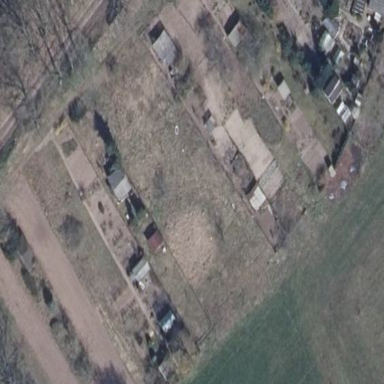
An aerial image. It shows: Area designated for allotments.